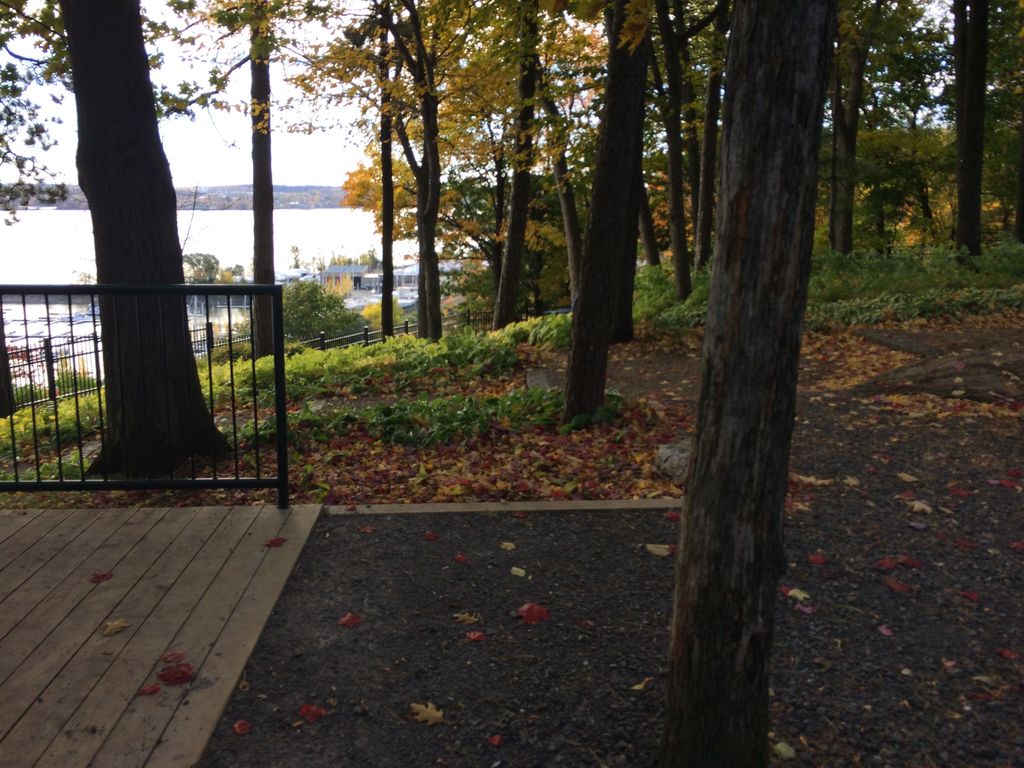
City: quebec_city